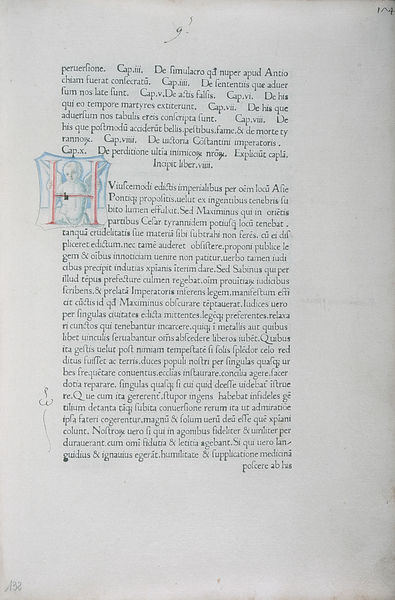
Titel: "Historia ecclesiastica" von Eusebius Caesariensis
Standort: Trient
Institution: Biblioteca Communale
Schlagwörter: blau, flügel, kopf, körper, nackt, weiß, grün, grau, nase, schmuck, schwarz, rot, hochformat, augen, bibel, gesicht, figur, kind, blatt, engel, putto, hellblau, schrift, verzierung, buch, kloster, druck, initialen, seite, schwarzweiß, text, buchstabe, buchstaben, initiale, literatur, gebet, buchdruck, buchseite, zahl, brief, mittelalter, luther, balu, zeilen, absatz, miniatur, letter, nummer, illustriert, handschrift, testament, heilige schrift, kapitel, notiz, latein, lateinisch, initial, buchmalerei, druckschrift, anfangsbuchstabe, majuskel, blocksatz, schtift, textblock, satz, abschnitt, kodex, minuskel, gutenberg, seitenzahl, kapital, großbuchstabe, initialbuchstabe, initialbuchstabe h, kapitalie, kapitek, vituv, h, w, anfangsbuchstabe h, 132, mittlalter, schcrift